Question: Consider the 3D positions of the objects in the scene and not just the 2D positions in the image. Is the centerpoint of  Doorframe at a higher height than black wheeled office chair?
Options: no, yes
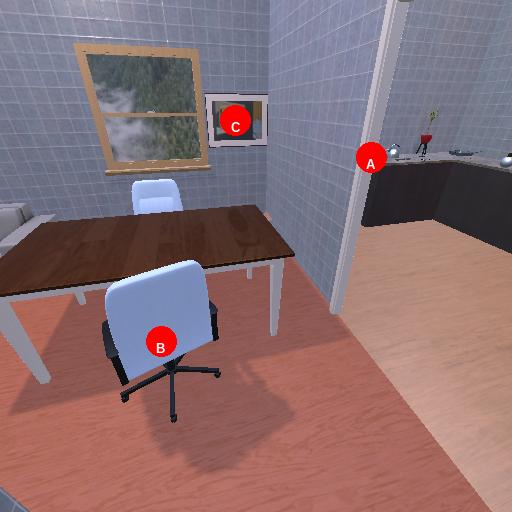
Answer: no